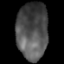
Tissue: lung
Cell type: Others
Senescence score: 0.5735
Nuclear area (px): 1754
Mean DAPI intensity: 80.624